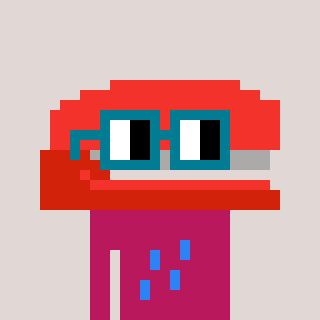
a pixel art character with square dark green glasses, a stapler-shaped head and a darkpink-colored body on a warm background